Field crop: tomato
Growth stage: 1
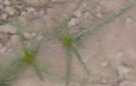
Species: cyperus